Interaction volume radius: 10 \u00c5
Interaction volume height: 10 \u00c5
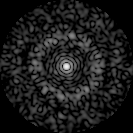
Disorder parameter: 0.8585